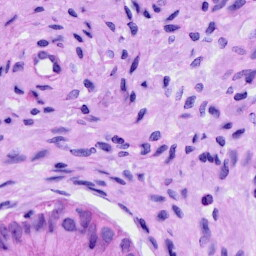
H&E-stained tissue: Cervix